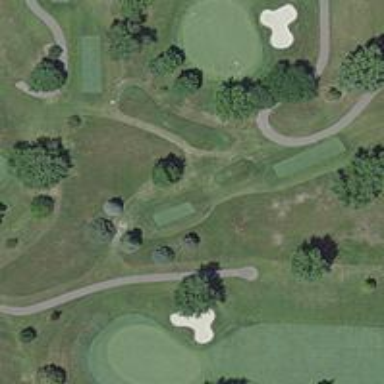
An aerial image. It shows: Rough golf area with grass surface.